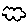
Label: cloud